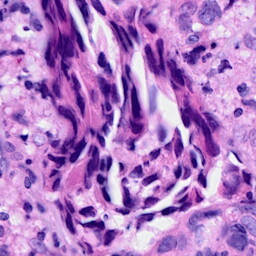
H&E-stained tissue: Breast